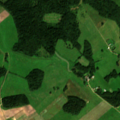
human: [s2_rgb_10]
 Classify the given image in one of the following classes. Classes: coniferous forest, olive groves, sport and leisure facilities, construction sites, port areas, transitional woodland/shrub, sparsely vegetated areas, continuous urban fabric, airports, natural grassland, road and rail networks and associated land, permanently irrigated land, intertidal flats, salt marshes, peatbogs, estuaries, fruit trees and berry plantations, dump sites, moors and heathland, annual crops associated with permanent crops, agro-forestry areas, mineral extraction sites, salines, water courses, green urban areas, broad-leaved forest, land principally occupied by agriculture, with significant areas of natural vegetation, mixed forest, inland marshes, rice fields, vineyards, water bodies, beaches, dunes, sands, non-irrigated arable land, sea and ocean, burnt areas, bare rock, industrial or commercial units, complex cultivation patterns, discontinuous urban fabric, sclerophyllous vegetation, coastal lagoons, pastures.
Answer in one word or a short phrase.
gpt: non-irrigated arable land, pastures, complex cultivation patterns, land principally occupied by agriculture, with significant areas of natural vegetation, broad-leaved forest, coniferous forest, mixed forest